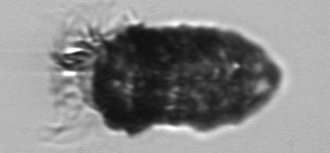
Label: Tintinnopsis